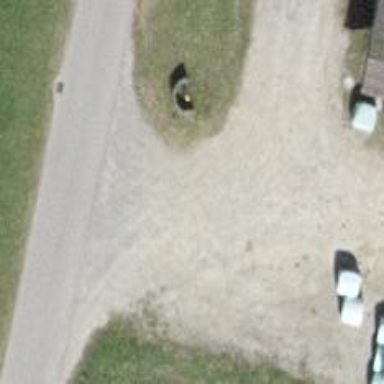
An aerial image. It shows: Compacted driveway that serves as service road.